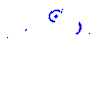
Particle: proton